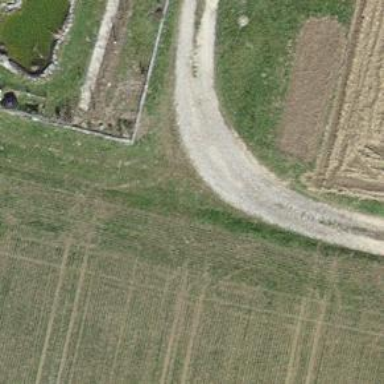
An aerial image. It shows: Road made of pebblestone meant for service vehicles.